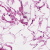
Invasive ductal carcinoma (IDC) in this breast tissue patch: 0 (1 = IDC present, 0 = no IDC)